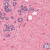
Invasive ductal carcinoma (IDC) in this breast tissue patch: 0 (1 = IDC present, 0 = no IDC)